Interaction volume radius: 10 \u00c5
Interaction volume height: 35 \u00c5
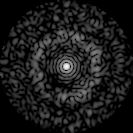
Disorder parameter: 0.8265